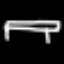
Label: bed